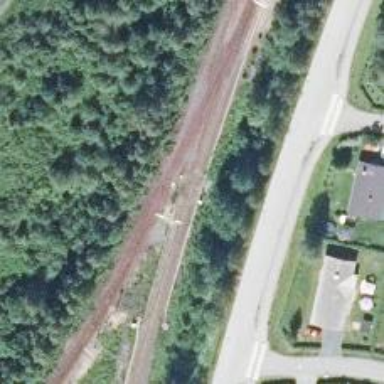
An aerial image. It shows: Railway signal.